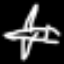
Label: airplane